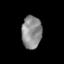
Tissue: lung
Cell type: Epithelial cells
Senescence score: 0.1428
Nuclear area (px): 642
Mean DAPI intensity: 139.874